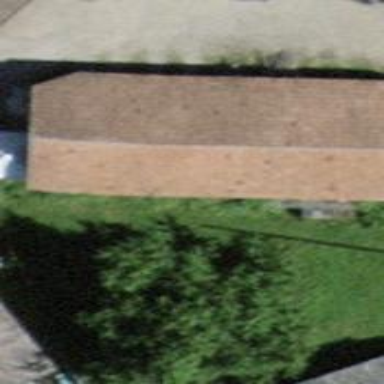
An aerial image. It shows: Garage building.